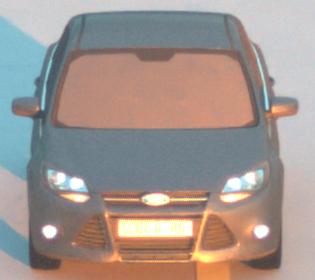
Make: Ford
Model: Focus 1.6 Ti-VCT
Detailed model: Focus (III)
Model produced from: 2011/09
Model produced until: 2014/09
Doors: 5
Color: gray
Road condition: dry road
Daytime: sunrise or sunset
Contrast: medium contrast